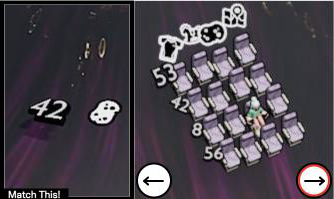
Task: seats
Answer: no